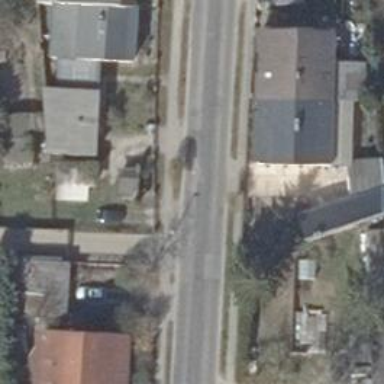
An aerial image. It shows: Sidewalk along the footway.